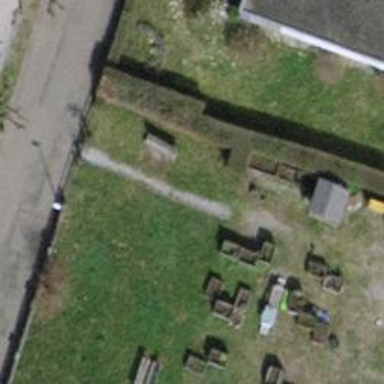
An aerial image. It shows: Brown bench.